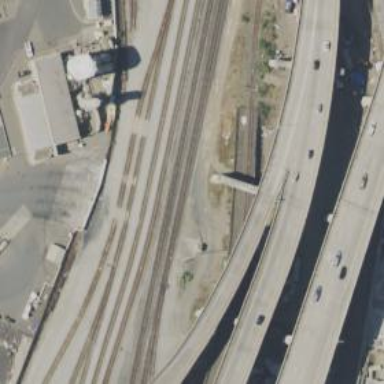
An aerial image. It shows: Junction on the railway.